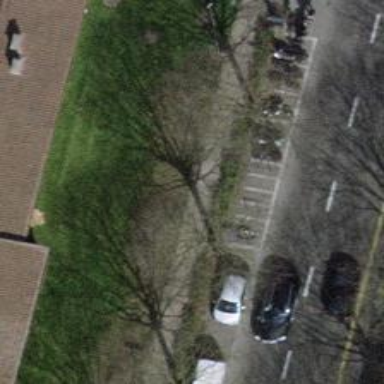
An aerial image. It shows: Avenue lined with trees.